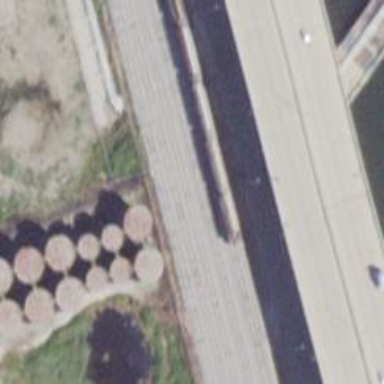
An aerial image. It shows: Rail spur service.